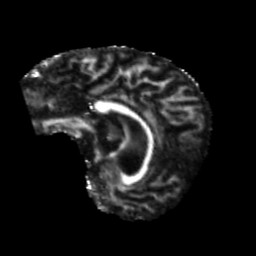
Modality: FA
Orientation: sagittal
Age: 75
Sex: female
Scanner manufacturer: siemens
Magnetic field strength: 3 T
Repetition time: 5.25 s
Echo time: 0.08 s